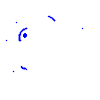
Particle: proton